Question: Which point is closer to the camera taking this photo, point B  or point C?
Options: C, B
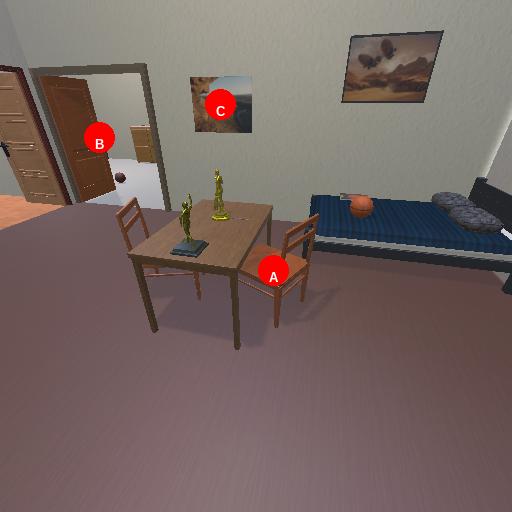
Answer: C